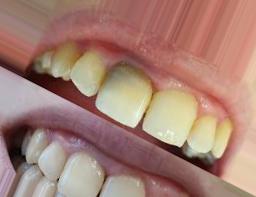
Condition: Tooth Discoloration